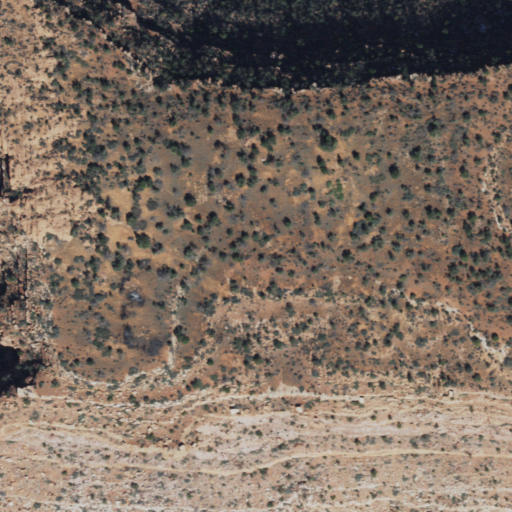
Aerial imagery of mountain in Arizona named Evans Butte containing shrub, barren land, and evergreen forest